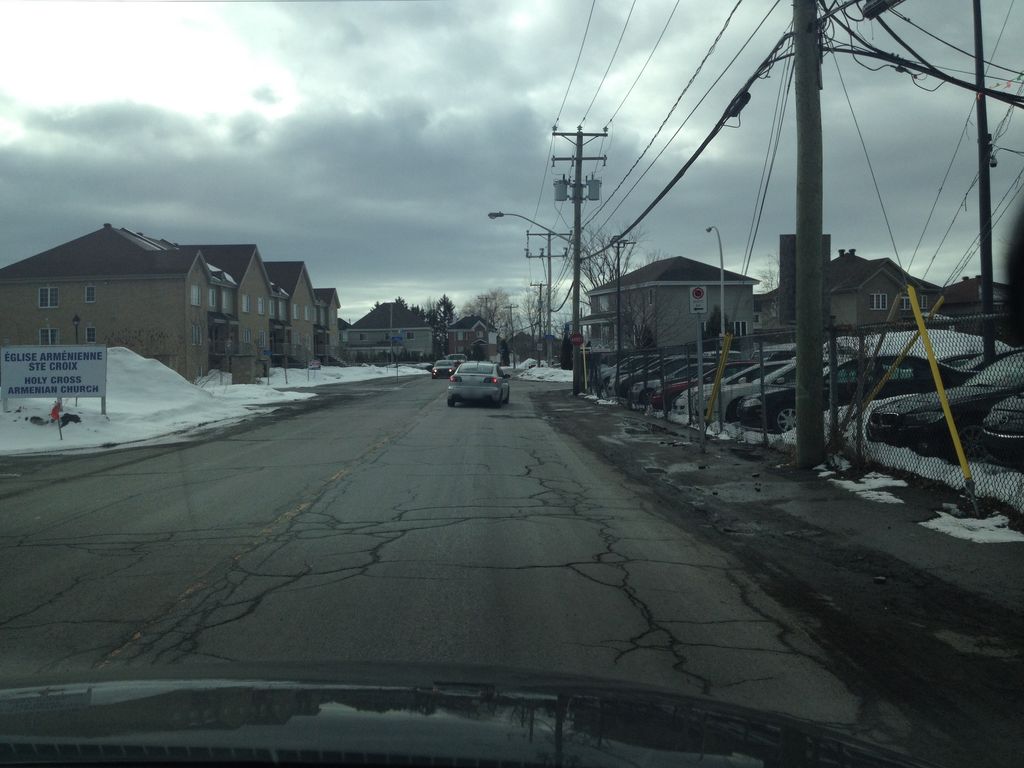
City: montreal